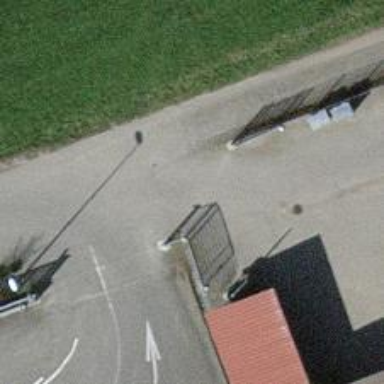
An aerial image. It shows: Gate.